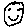
Label: smiley face